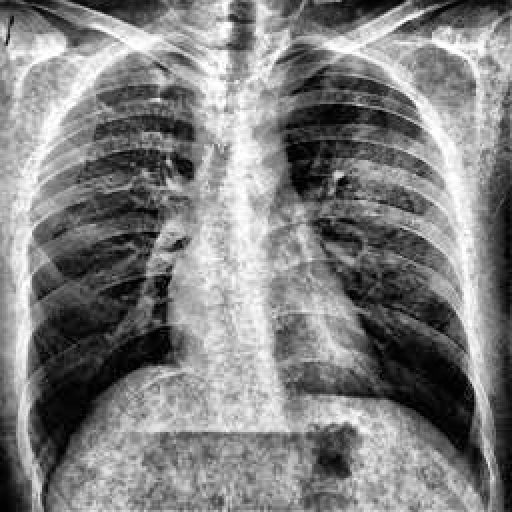
Finding: TUBERCULOSIS